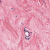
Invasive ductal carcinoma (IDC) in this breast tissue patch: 0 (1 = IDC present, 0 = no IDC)